Interaction volume radius: 10 \u00c5
Interaction volume height: 35 \u00c5
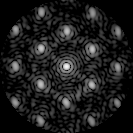
Disorder parameter: 0.3101